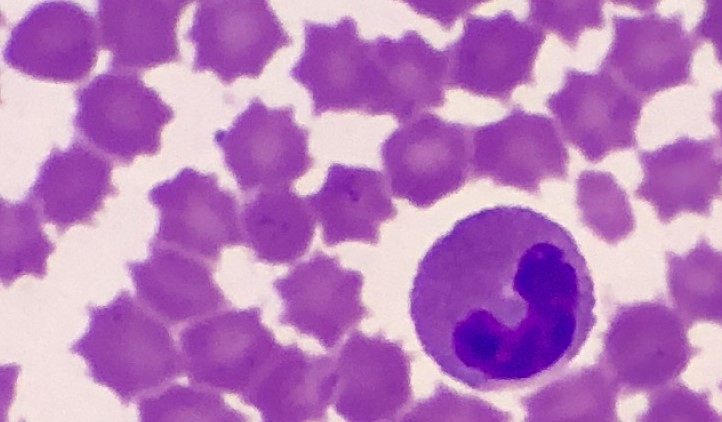
White blood cell type: Eosinophil